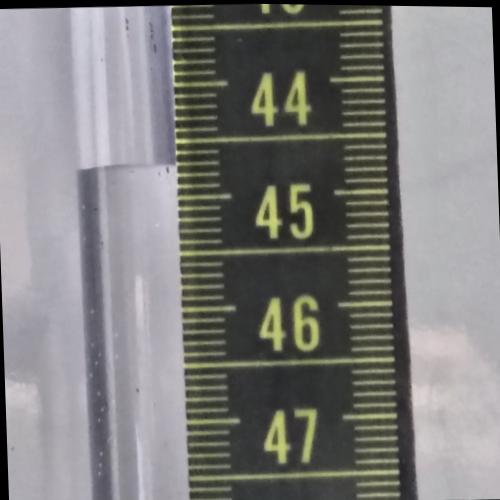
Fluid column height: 44.7 cm